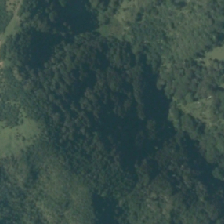
Land cover: grose_broom